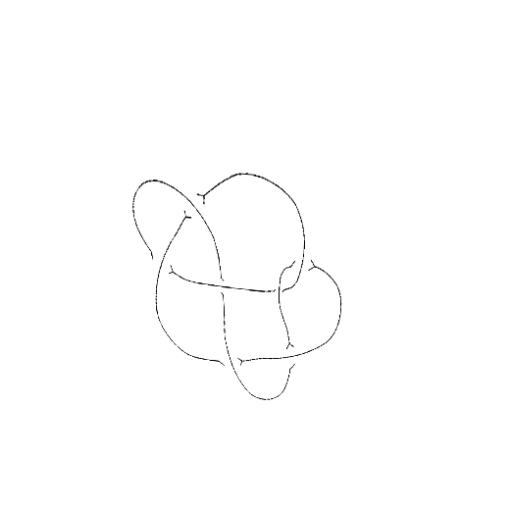
Crossing number: 7